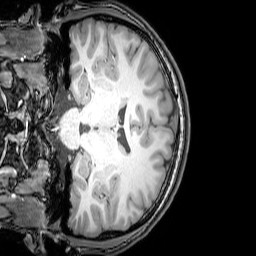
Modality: T1w
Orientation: coronal
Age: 20
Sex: male
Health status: healthy
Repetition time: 0.081 s
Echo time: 0.037 s